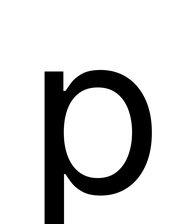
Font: Inter_Regular